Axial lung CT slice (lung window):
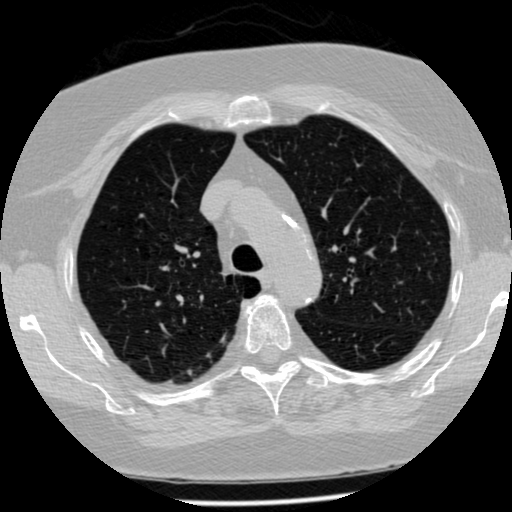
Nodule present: no